Question: I'm trying to use jquery to select the option value of the selected element in an html dropdown.
'''
<select class="select1">
<option value ="0">" + state.greens[0].name + "</option>
<option value ="1">" + state.greens[1].name + "</option>
<option value ="2">" + state.greens[2].name + "</option>
</select>
'''
The option values represent an index position in an array that I can load to generate additional data about objects within them.
I'm trying to use jquery to grab the option value of whatever dropdown element is currently selected.
Right now I'm using this code but it's not working:
'''
var a = $(".select1 option:selected");
'''
However it's not bringing back "1", "2", "3", etc.
When I run console.log(a) I get the following:

Not sure what's happening.
The idea is that I can use the variable a to load data like state.greens[a].price, state.greens[a].ingredients, etc.
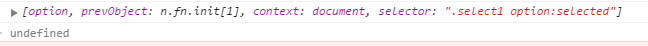
Answer: You are almost there. Just give:
'''
var a = $(".select1 option:selected").attr("value");
'''
Or give this:
'''
var a = $(".select1").val();
'''
You need to get the value of the '<select>'.